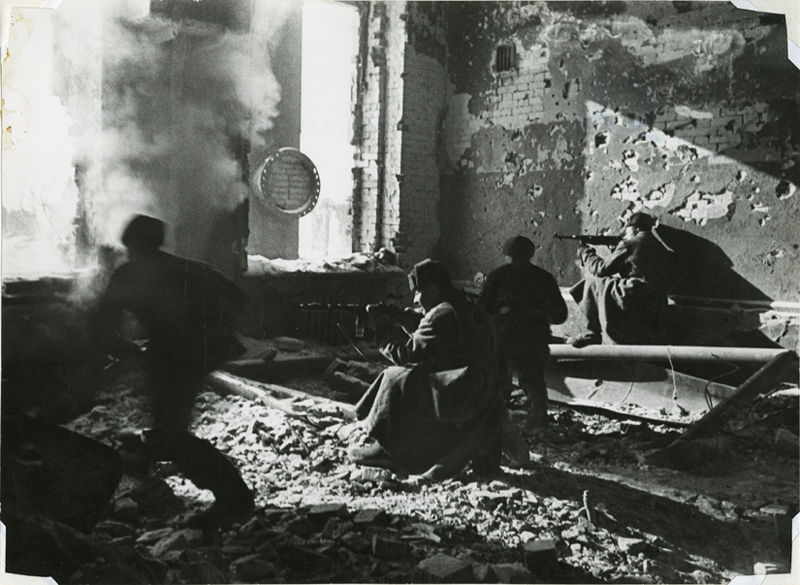
Titel: Firing from Inside a Building, Siege of Stalingrad, Firing from Inside a Building, Siege of Stalingrad
Künstler: Georgii Anatol'evich Zel'ma
Standort: Amherst (Massachusetts, USA)
Institution: Mead Art Museum, Amherst College
Schlagwörter: kampf, schatten, fenster, rauch, krieg, trümmer, conflict, fight, hat, men, people, soldaten, soldier, soldiers, white, window, black, dark, grey, sitting, wall, picture, foto, smoke, gewehr, cloud, fighting, man, rock, rocks, building, sun, death, male, light, paper, black and white, ruin, ruins, shadow, army, hats, monochrome, walking, battle, movement, photo, schießen, arms, brick, explosion, war, figure, asian, four, opening, smoking, fog, stones, round, standing, violence, photograph, photography, russia, russian, dust, turban, pain, gun, guns, powder, ruine, rubble, shooting, running, einschläge, ash, headdress, blur, endsieg, die russen kommen, grundwehrdienst, die neue bundeswehr, vents, nazi, remnants, figuartive, raccoon hats, photgraph, vietnam, world war, document, documentation, record, evidence, warzone, vent, woii, world wat, fpg, bombs, wartime, tümmer